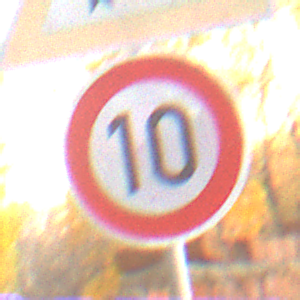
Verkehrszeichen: Geschwindigkeit10
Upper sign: KurveRechts
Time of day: SunriseSunset
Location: Roofed (Suburban)
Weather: Clear
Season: NotSpecified
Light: Natural